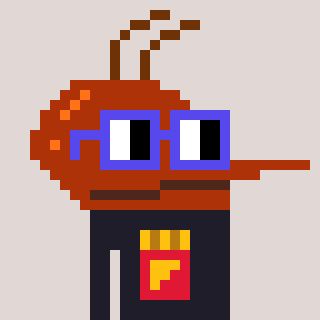
a pixel art character with square blue glasses, a mosquito-shaped head and a grayscale-colored body on a warm background